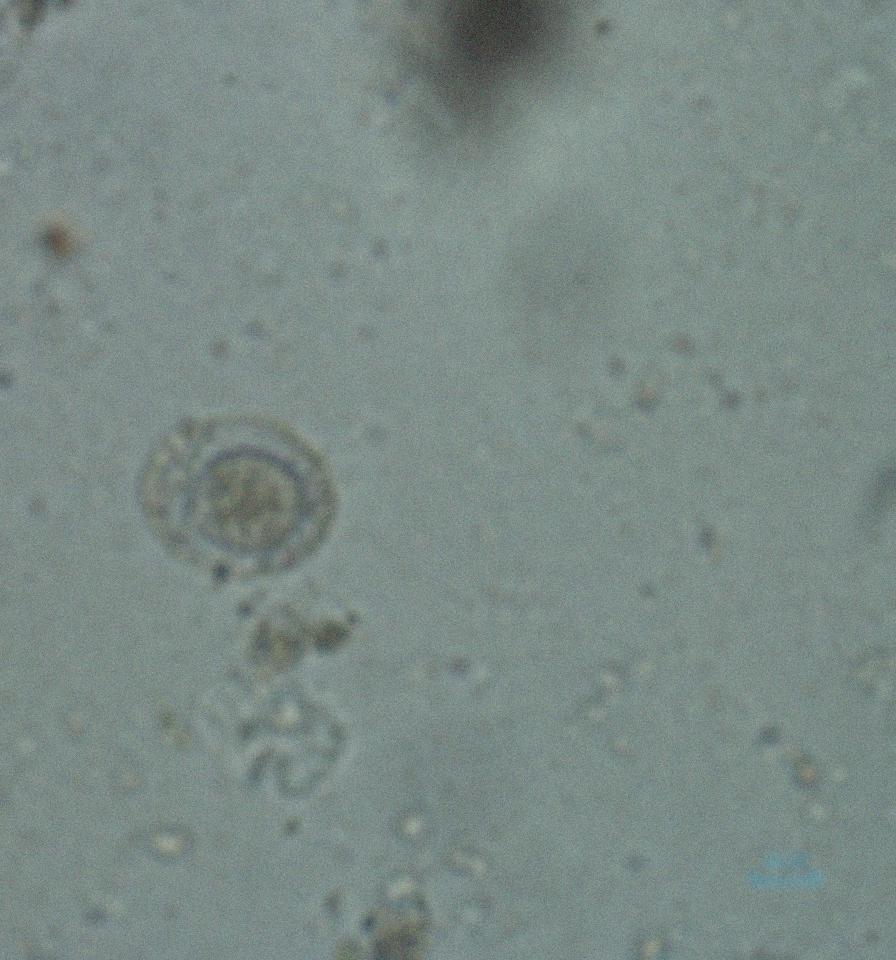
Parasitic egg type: Hymenolepis nana